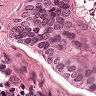
Metastatic tissue present: yes